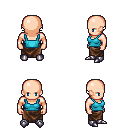
a pixel art fantasy rpg character, male body template, human, light skin, teal pirate shirt, robe skirt, twin-tailed hairstyle, metal boots, four views (front, back, left, right), 2x2 character sprite sheet, small pixel art, hard edges, no anti-aliasing